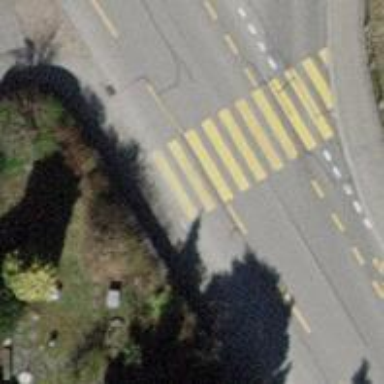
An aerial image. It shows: Zebra crossing with pedestrian island.